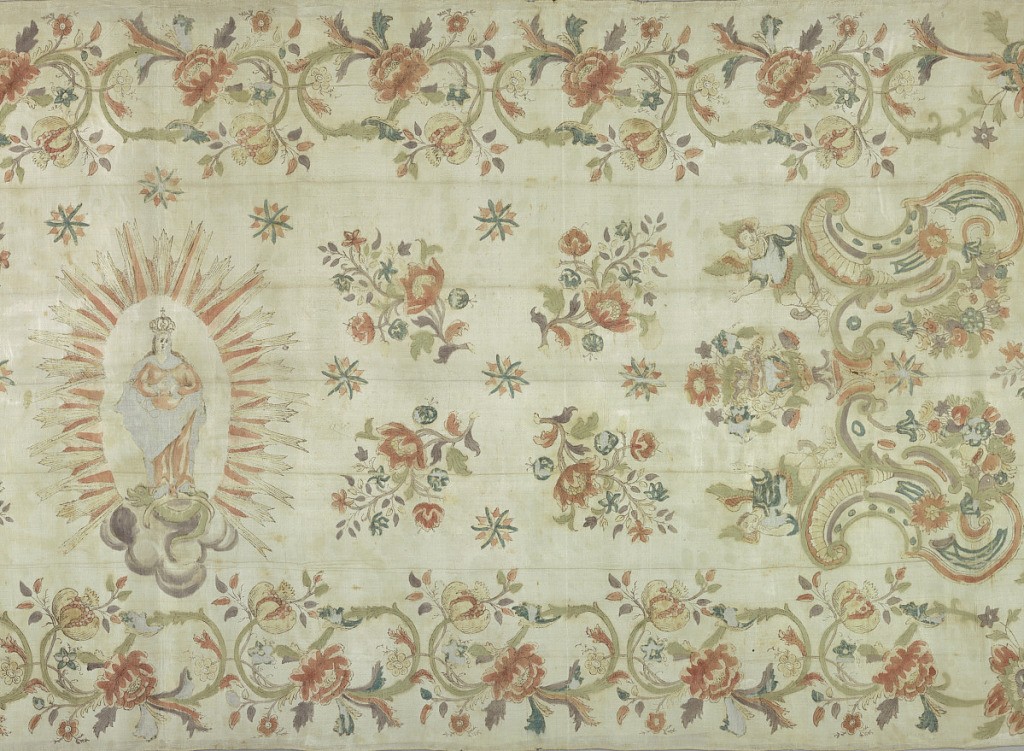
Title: Altar frontal
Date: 18th–19th century
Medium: silk, polychrome paint Technique: painted on twill weave
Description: The Madonna surrounded by stars, sprays of flowers, and angels within a scrolling floral border. The silk is fringed at the sides.